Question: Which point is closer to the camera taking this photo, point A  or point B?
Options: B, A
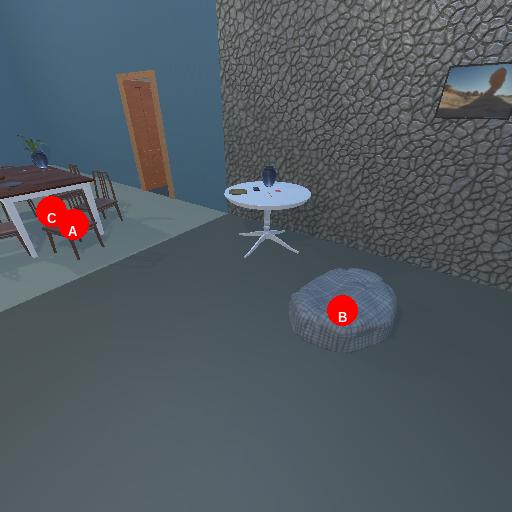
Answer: B